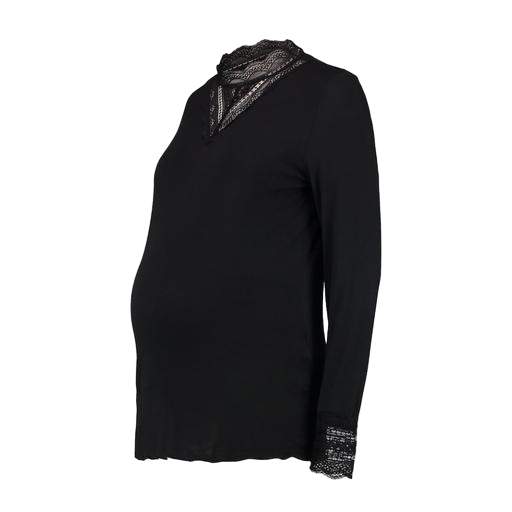
black maternity vintage soft layering tee, black eliza long-sleeved top, black stretch lace mock-turtleneck top, white background